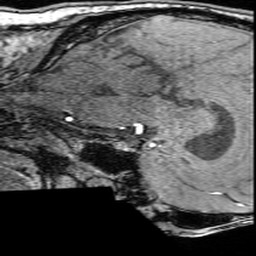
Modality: angio
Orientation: sagittal
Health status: ill
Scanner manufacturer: siemens
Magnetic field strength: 3 T
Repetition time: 0.022 s
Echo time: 0.00395 s